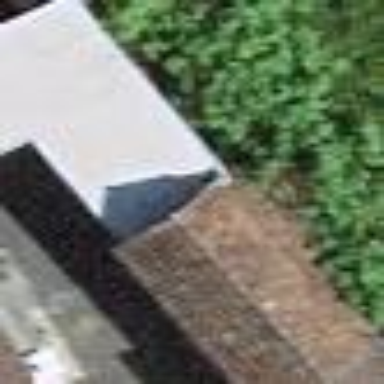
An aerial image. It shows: Barn.